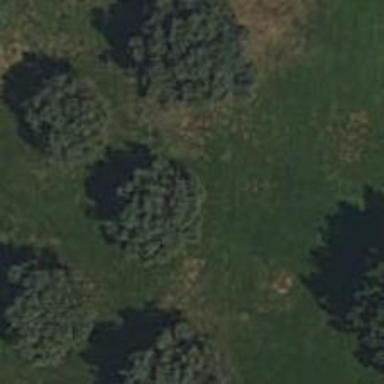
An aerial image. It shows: Evergreen broadleaved tree.